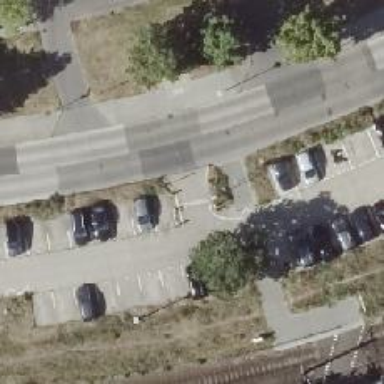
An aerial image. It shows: Concrete parking aisle on service road.